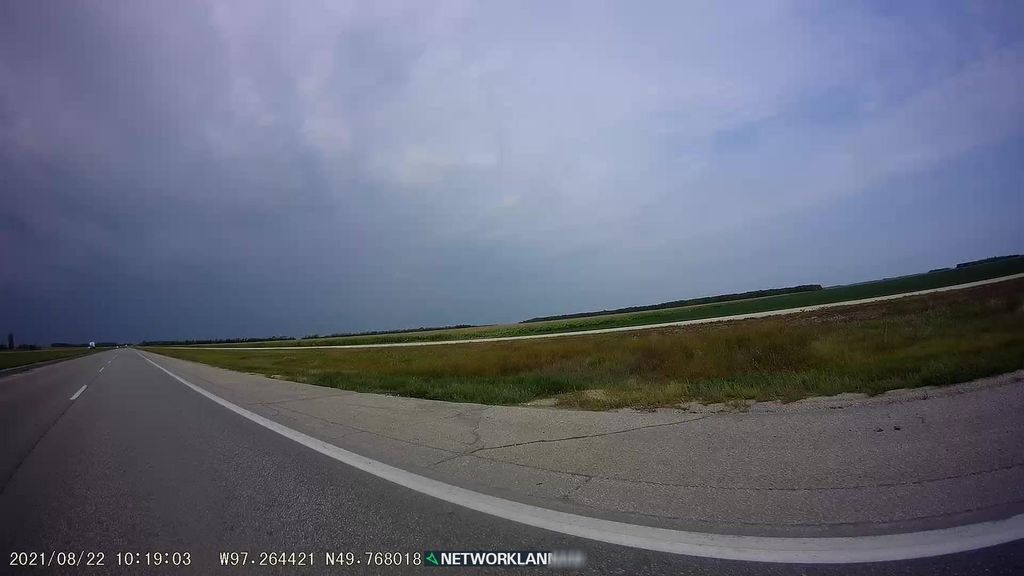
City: winnipeg